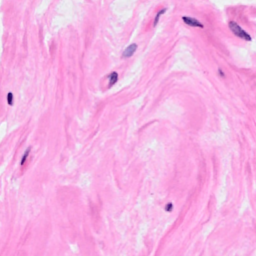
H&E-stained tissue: Breast